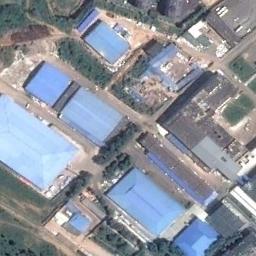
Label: industrial_area